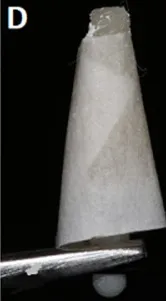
Customized fiber post after removing from the root canal space and before peeling of the cellulose paper.
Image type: radiology (x_ray)